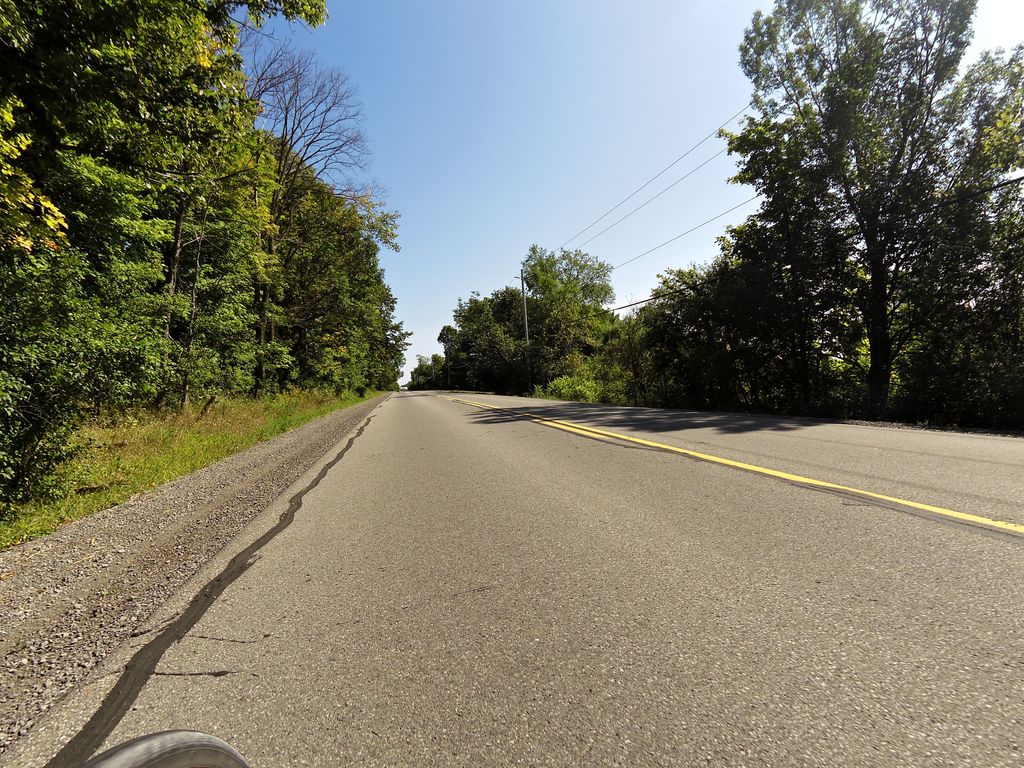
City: ottawa-gatineau